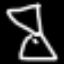
Label: hourglass